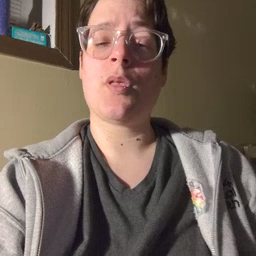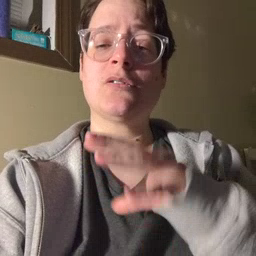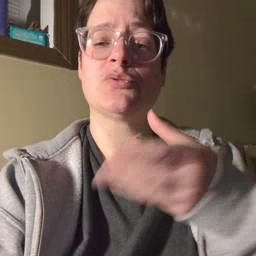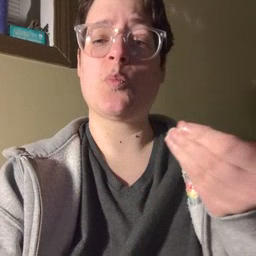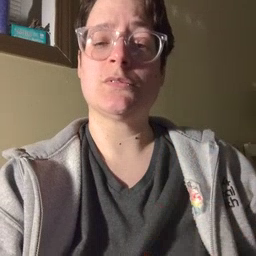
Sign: story